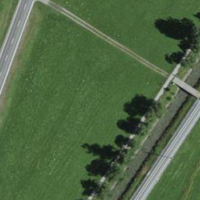
EUNIS habitat code: 26
Species observed at this site:
Cinclus cinclus
Periparus ater
Parus major
Spinus spinus
Anthus spinoletta